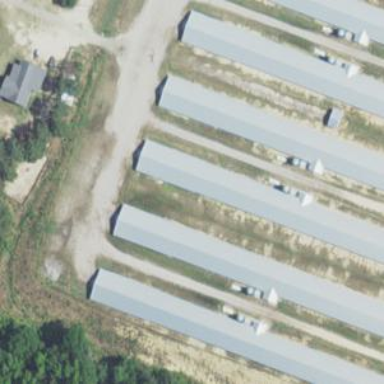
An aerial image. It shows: Farm auxiliary building.